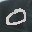
Label: 0